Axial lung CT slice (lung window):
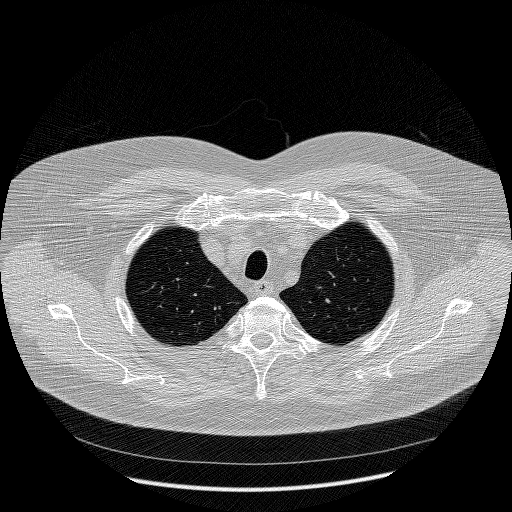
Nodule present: no